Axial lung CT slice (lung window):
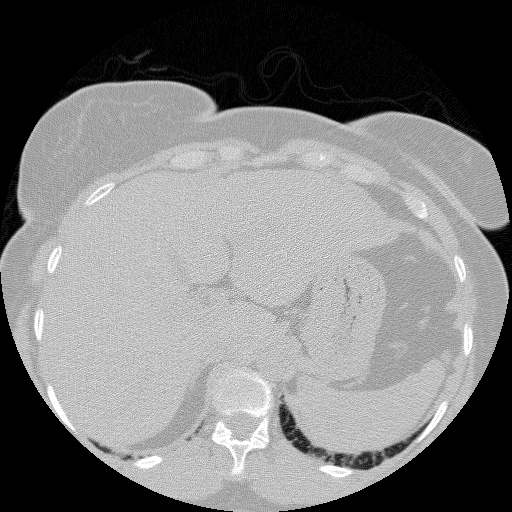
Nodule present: no